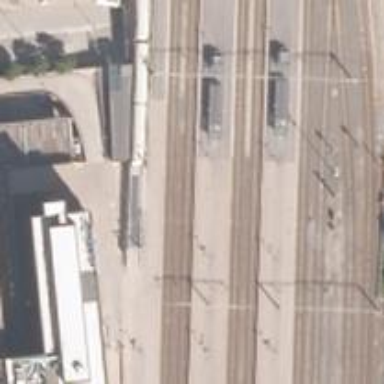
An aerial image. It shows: Platform edge at railway station.